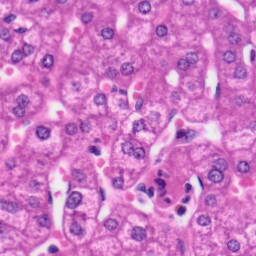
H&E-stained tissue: Liver